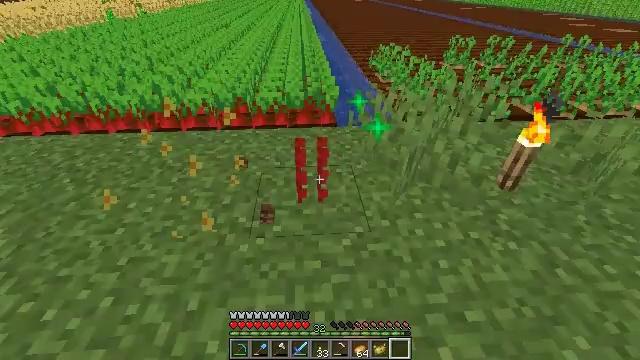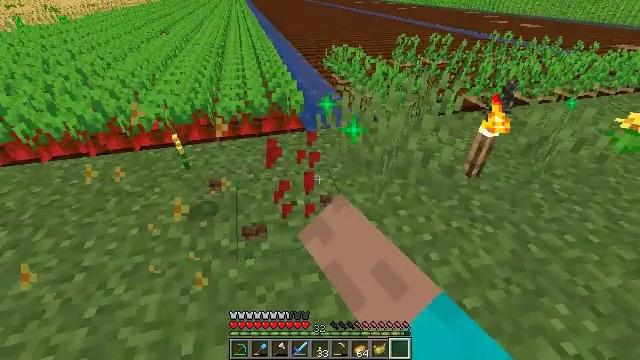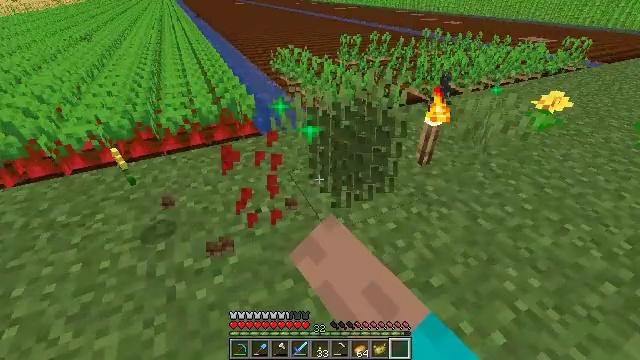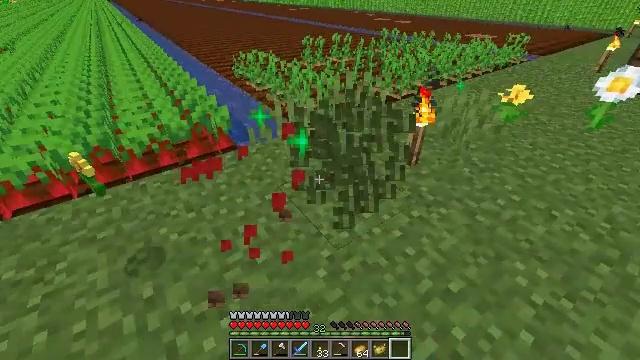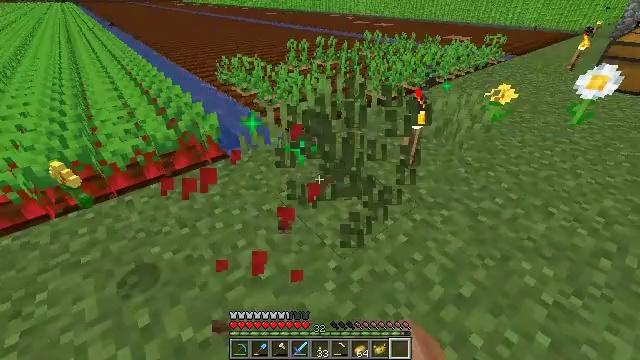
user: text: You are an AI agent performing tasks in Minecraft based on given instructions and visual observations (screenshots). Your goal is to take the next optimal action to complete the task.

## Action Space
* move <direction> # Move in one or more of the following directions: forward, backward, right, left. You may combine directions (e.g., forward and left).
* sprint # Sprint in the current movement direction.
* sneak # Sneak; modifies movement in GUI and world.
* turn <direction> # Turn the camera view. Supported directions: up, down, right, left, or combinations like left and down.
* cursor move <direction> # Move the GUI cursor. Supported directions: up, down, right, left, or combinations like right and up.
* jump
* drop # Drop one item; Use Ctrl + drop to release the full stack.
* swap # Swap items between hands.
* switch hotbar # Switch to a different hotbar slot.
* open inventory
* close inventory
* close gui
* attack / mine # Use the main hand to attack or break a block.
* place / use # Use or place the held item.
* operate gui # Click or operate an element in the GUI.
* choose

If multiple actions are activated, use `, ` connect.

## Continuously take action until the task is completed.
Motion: motion action
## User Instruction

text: Pick up the poppy from the field.
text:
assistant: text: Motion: move forward and move left, turn right, attack / mine
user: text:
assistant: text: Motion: move forward and move left, turn right, attack / mine
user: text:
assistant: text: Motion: move forward and move left, turn right, attack / mine
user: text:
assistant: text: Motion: move forward and move left, turn right, attack / mine
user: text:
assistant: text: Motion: no_op